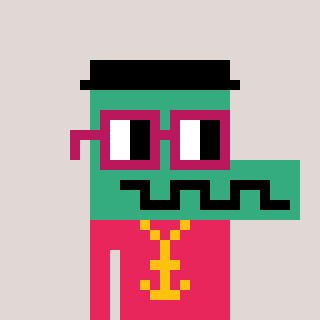
a pixel art character with square dark red glasses, a crocodile-shaped head and a redpinkish-colored body on a warm background